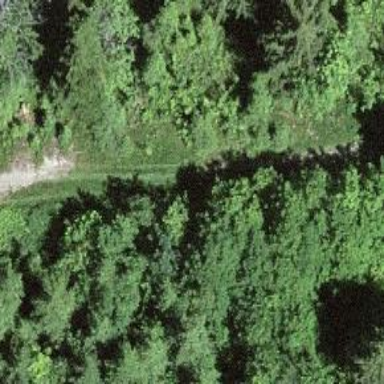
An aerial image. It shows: Track with grass surface categorized as grade4 tracktype.